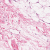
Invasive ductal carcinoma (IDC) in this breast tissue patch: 0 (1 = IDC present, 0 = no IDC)